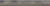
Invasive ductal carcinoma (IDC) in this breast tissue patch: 0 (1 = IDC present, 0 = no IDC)